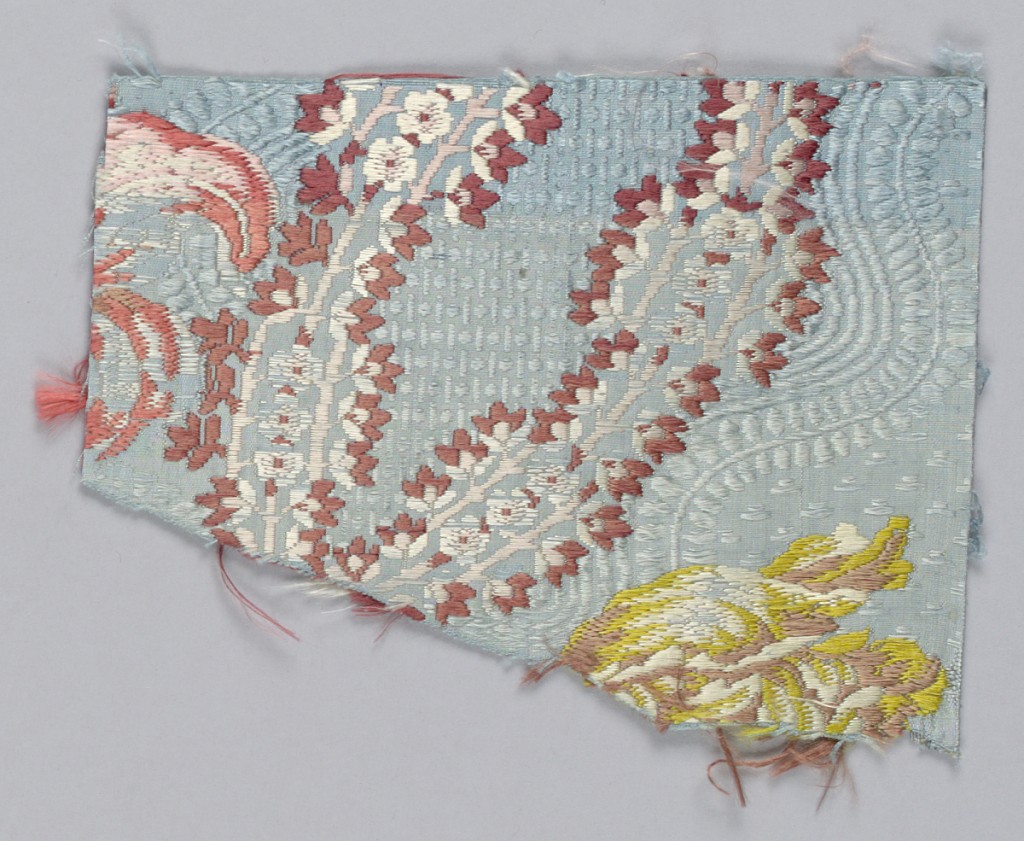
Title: Fragments
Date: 18th century
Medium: silk Technique: brocaded
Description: Naturalistic flowers, undulating curves and ribbon-like swags on a light blue ground patterned by small dots and dashes.